Question: Well, I have my 'radio elements' that update an 'iFrame' with 'js code'; and that works fine.
Then I have my 'button' below that creates an 'iFrame' in a 'HTML Division' that contains a bunch o' 'buttons' in a list, my aim is to click one of these 'buttons' in the 'iFrame' then have that button to update the above 'iFrame' (the one controlled by the 'radio's').
How is this possible, can anyone help me? Thanks in advance.
Note: I've tried using '<link rel="import" href="parentpage.html">' to import its ID's (if it does that?) then tried using 'JS' to update it that way, to no avail.
What it looks like (layout wise)!
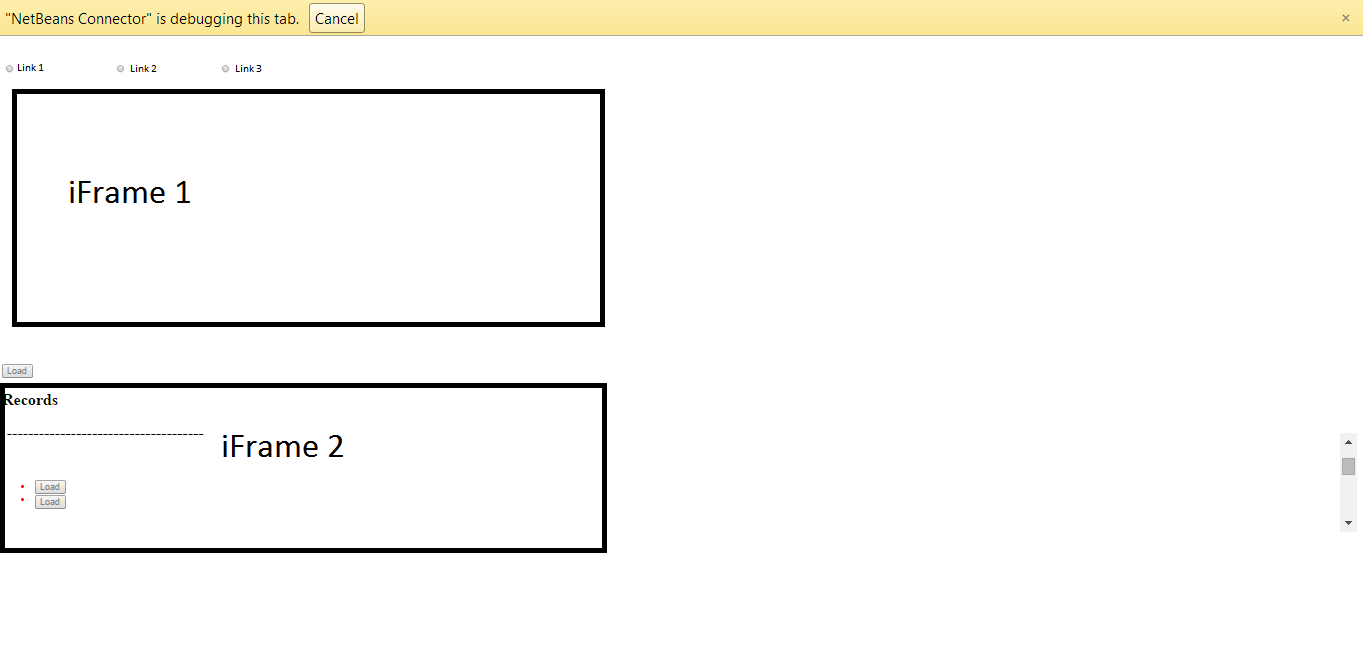
Answer: Assuming all the frames are in the same domain, this can be done like this:
'''
<html>
<head>
<title>Main Page</title>
<script type="text/javascript" src="http://ajax.googleapis.com/ajax/libs/jquery/1.4/jquery.min.js"></script>
<script type="text/javascript">
var change_iframe1_src = function(new_src) {
$("#iframe1").attr('src', new_src);
}
</script>
</head>
<body>
<!-- frame for which we will change src attribute -->
<iframe id="iframe1" src="" width="400" height="200" border="1"></iframe>
<!-- frame which includes your iframe2 with the buttons-->
<iframe src="iframe.html" width="200" height="200" border="1"></iframe>
</body>
</html>
'''
Now in the iframe2 file attach a click handler for your buttons that should change the src attribute of the iframe1 by calling a function defined in the main page.
Example:
'''
<html>
<head>
<title>iFrame 2</title>
<script type="text/javascript" src="http://ajax.googleapis.com/ajax/libs/jquery/1.4/jquery.min.js"></script>
<script type="text/javascript">
$(function() {
$("button").click(function(e) {
e.preventDefault();
// call function in a parent frame - IMPORTANT LINE BELOW :)
parent.window.change_iframe1_src(this.rel);
})
})
</script>
</head>
<body>
<button rel="iframe3.html">Change iframe src to iframe3.html</button>
<button rel="iframe4.html">Change iframe src to iframe4.html</button>
</body>
'''
The links in the iframe 2 page call the function which is defined in the parent window (the main page / the window which embeded the iframe2 page itself). That function (change_iframe1_src in this example) takes one argument which is a new url.
The src attribute of the frame #iframe1 (your first frame) will be changed to this url.
Again, this works as long as all the frames are in the same domain.
Hope it helped :) <URL>